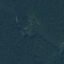
Land use / land cover: Forest